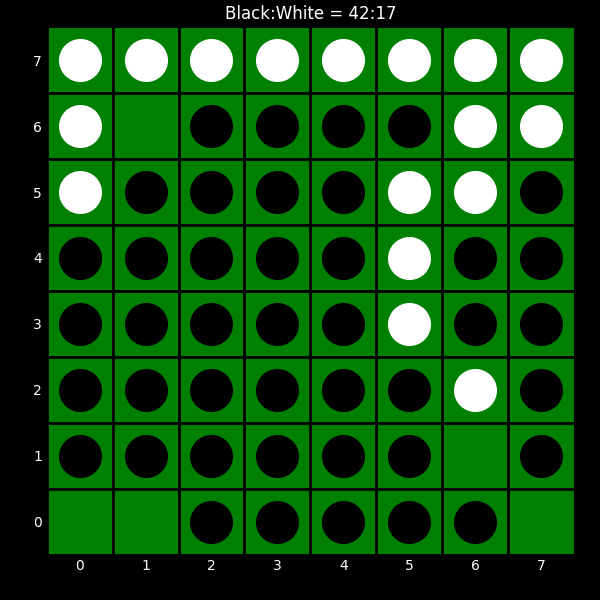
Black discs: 42
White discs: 17